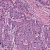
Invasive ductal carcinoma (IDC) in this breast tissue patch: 1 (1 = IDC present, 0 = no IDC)